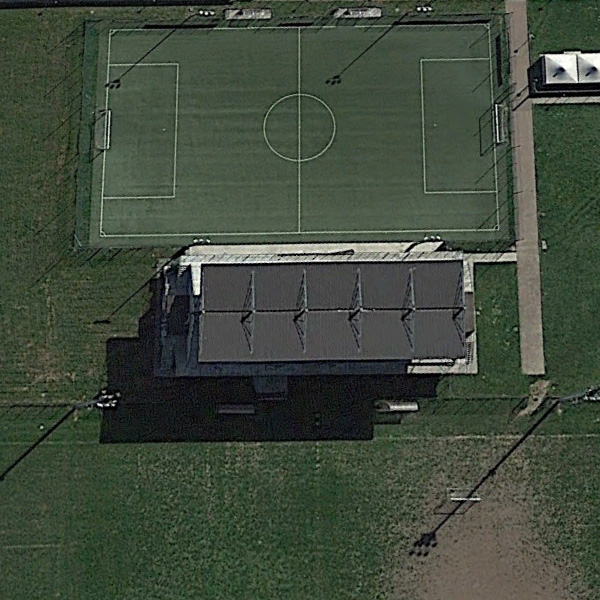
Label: Playground